Interaction volume radius: 10 \u00c5
Interaction volume height: 35 \u00c5
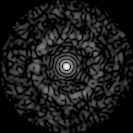
Disorder parameter: 0.8318